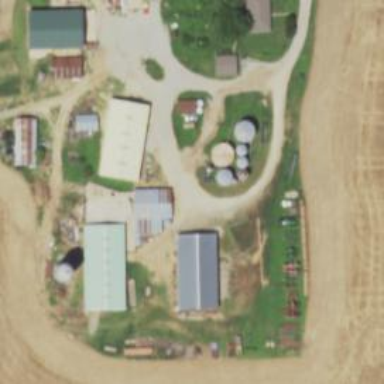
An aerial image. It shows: Silo.